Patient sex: F
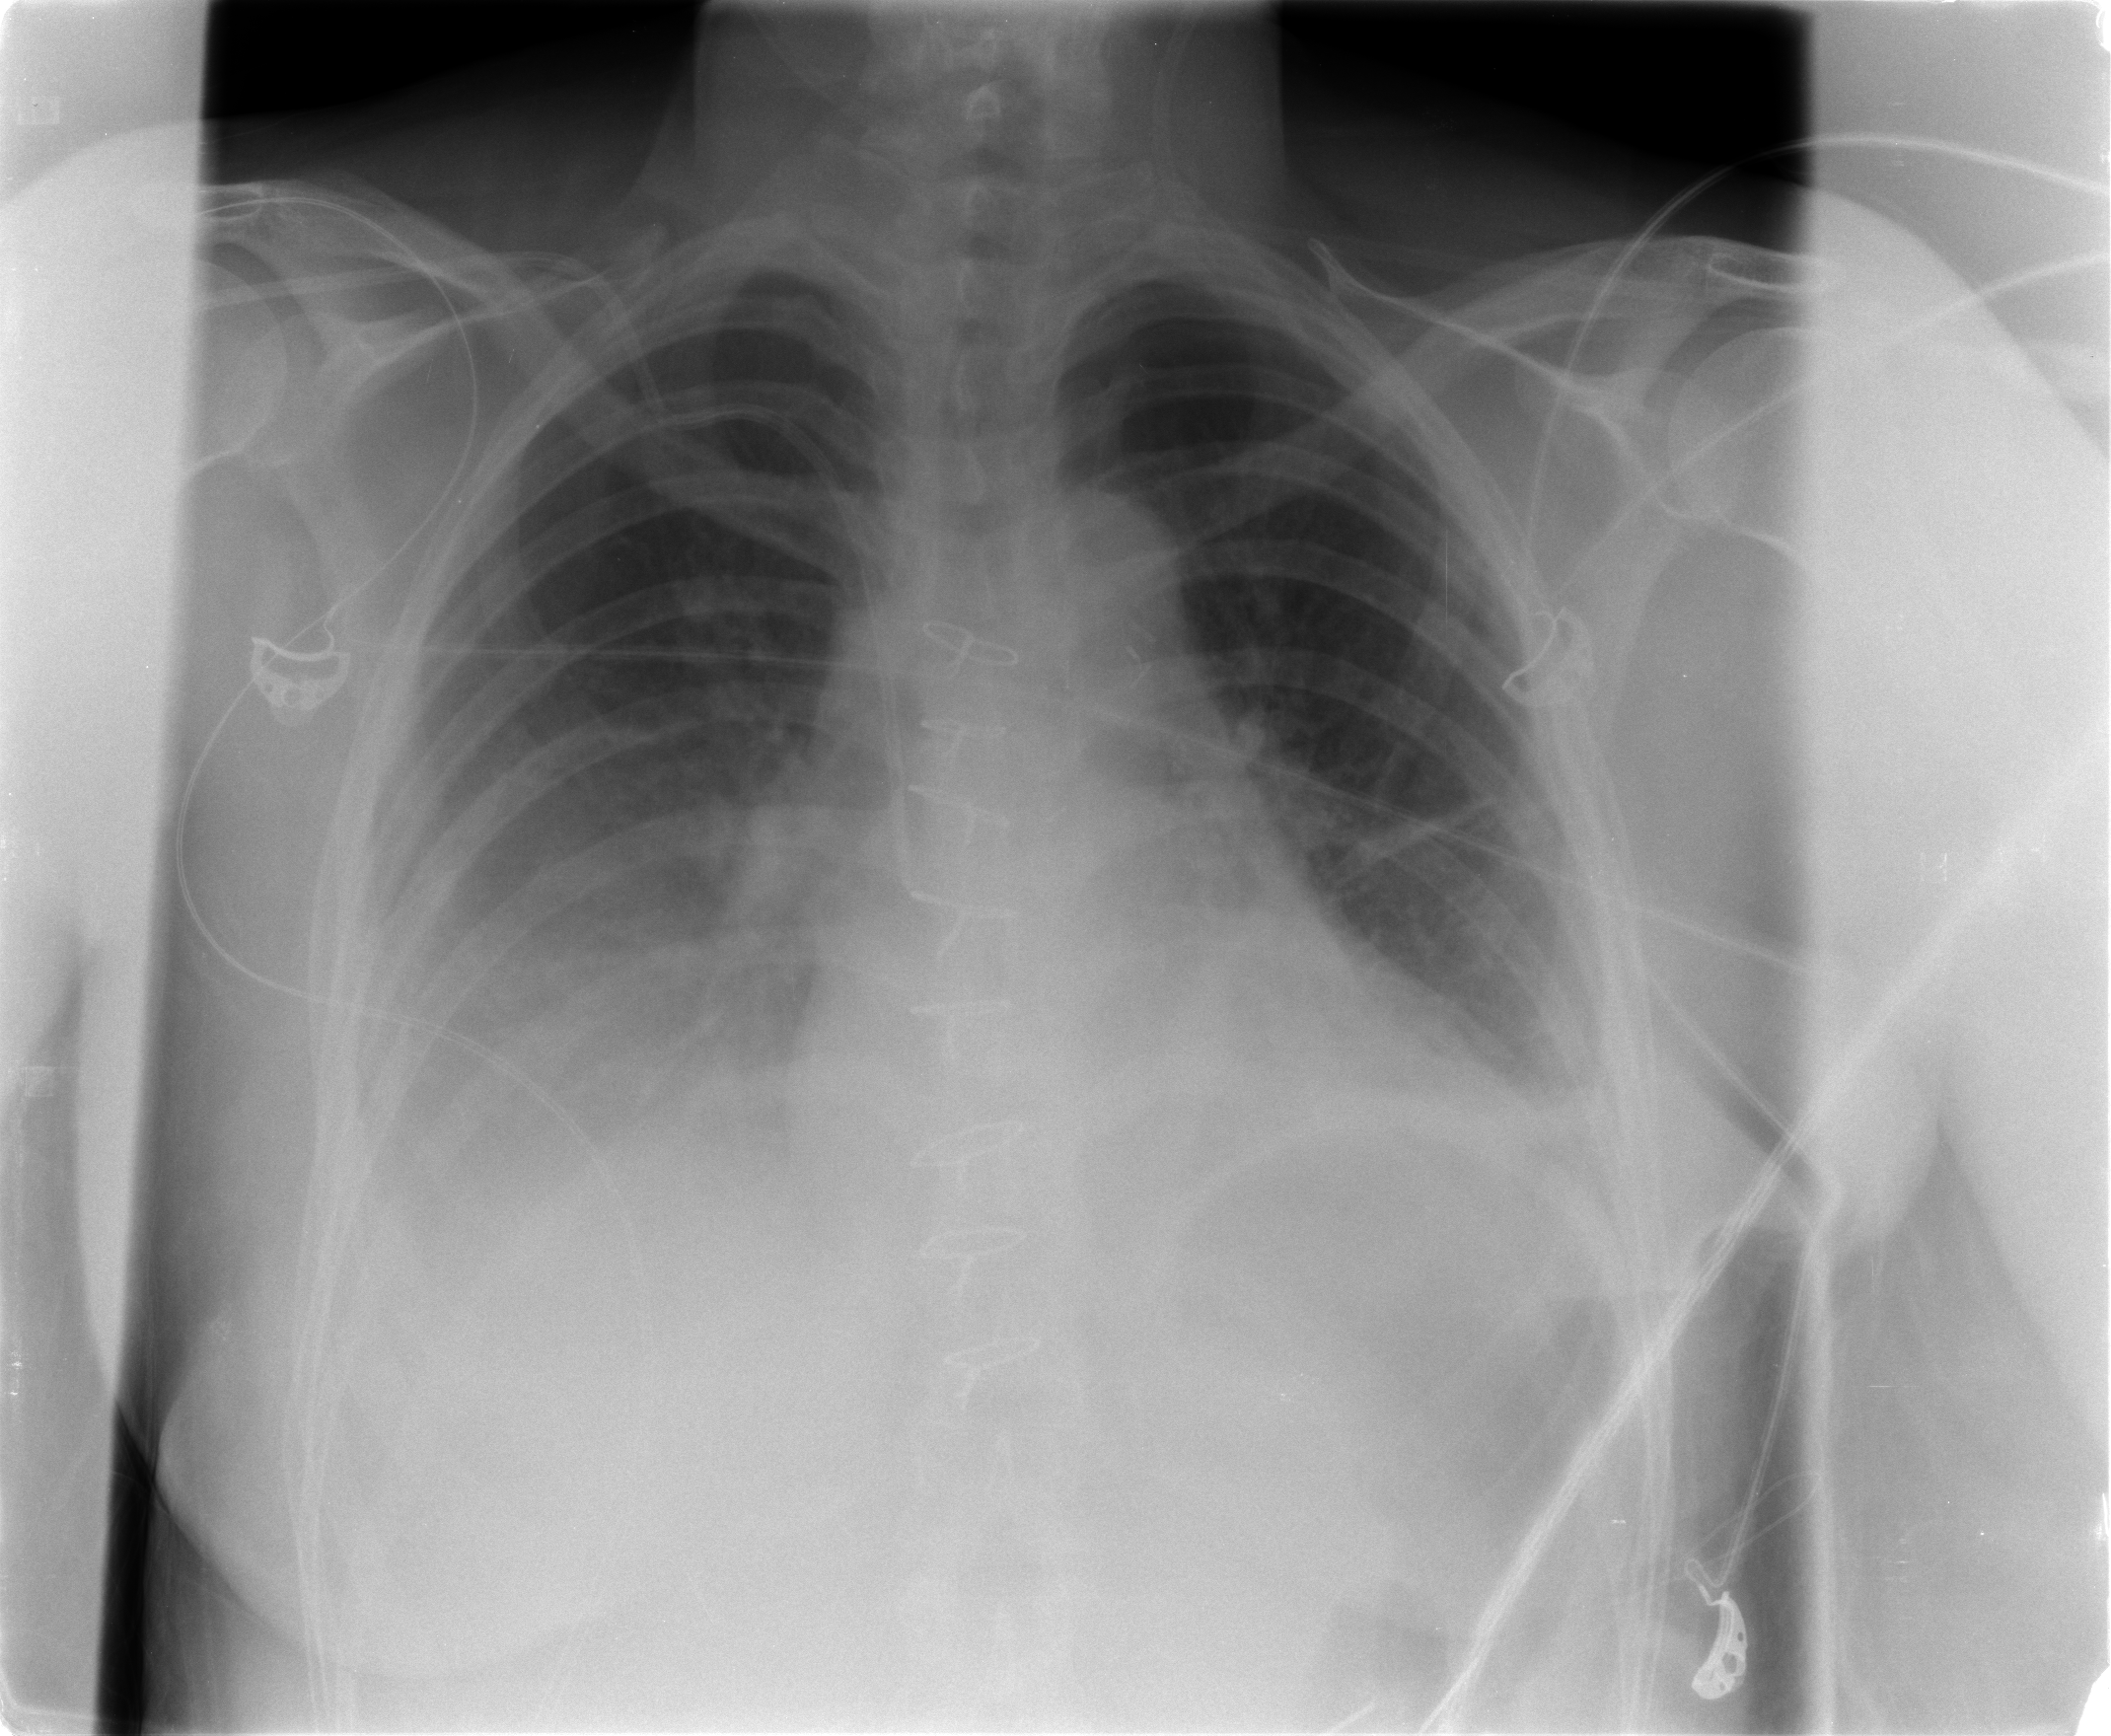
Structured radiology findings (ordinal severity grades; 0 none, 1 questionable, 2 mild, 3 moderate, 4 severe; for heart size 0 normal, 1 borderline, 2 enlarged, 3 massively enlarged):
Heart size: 0
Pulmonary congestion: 0
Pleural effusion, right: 2
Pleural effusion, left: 2
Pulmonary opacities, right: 0
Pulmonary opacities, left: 0
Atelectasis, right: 2
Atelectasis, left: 2